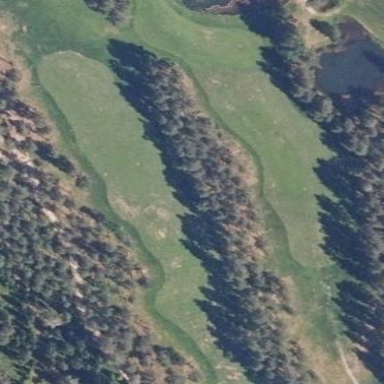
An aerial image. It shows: Golf course.